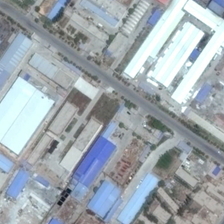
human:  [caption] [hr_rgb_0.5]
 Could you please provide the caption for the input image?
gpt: a straight road passes through this prosperous industrial area .

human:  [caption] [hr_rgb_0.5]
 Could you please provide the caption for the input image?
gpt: on the both sides of the road there are factory buildings with blue or white roofs .

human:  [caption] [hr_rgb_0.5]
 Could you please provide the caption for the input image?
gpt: on the both sides of the road there are factory buildings with blue or white roofs .

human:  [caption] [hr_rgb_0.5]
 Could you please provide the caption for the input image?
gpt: a alley is betweem a white industrial and a blue one .

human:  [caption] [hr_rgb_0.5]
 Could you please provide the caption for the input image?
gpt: many industrial buildings are in two sides of a road .